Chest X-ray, AP view. Patient: 16 years old, sex F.
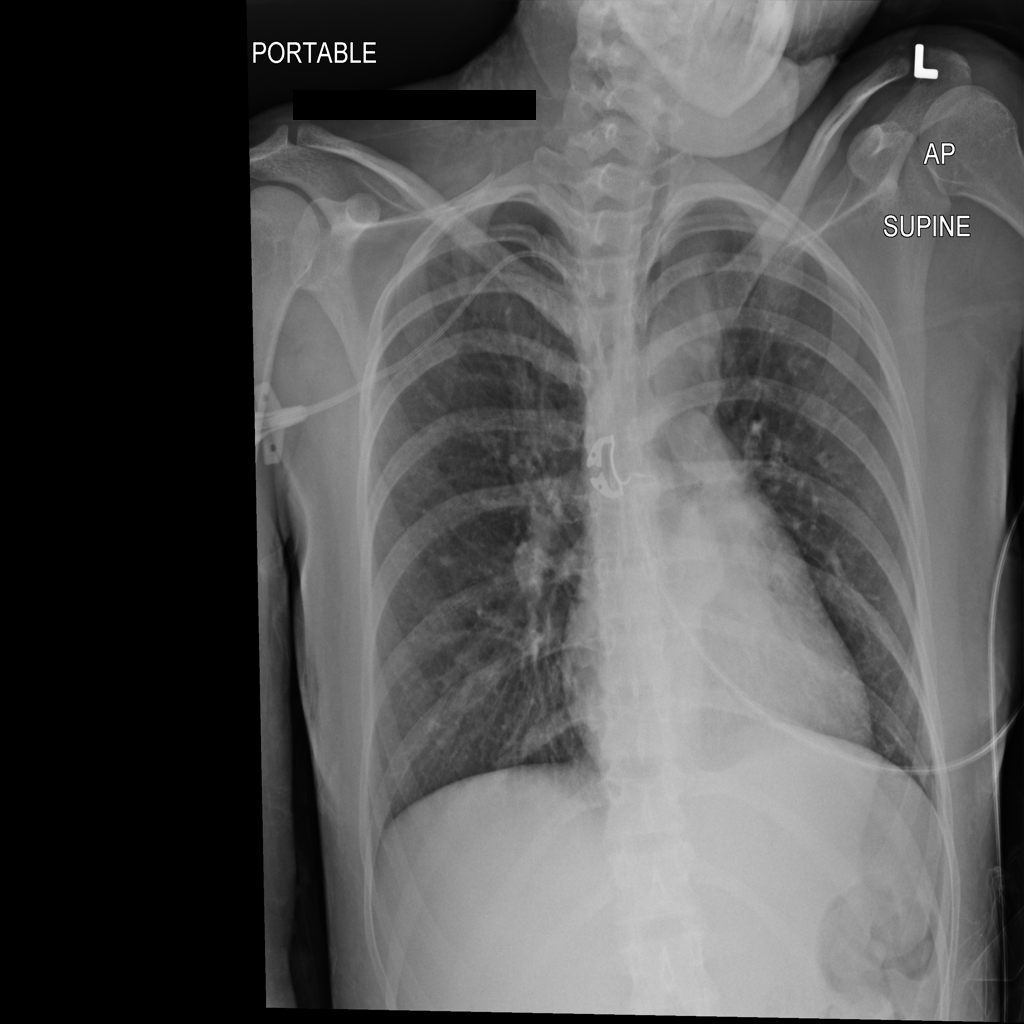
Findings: No Finding